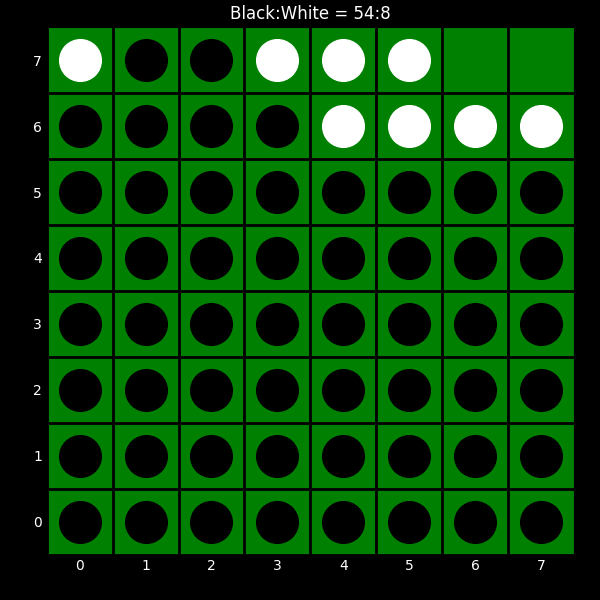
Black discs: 54
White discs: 8